Field crop: tomato
Growth stage: 2
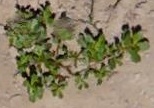
Species: portulaca